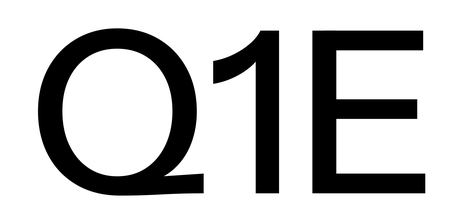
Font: InstrumentSans_Medium